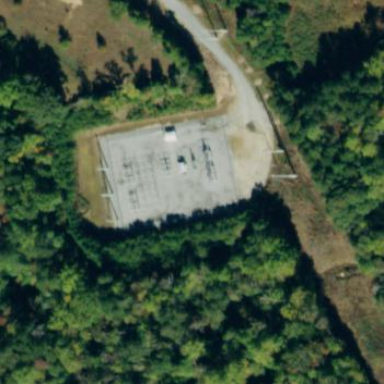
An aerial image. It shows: Distribution substation surrounded by fence.